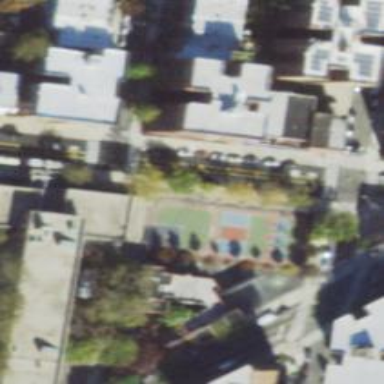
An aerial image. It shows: Asphalt schoolyard.